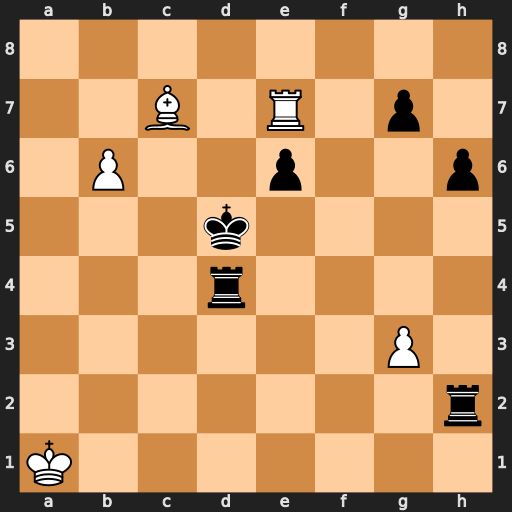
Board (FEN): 8/2B1R1p1/1P2p2p/3k4/3r4/6P1/7r/K7
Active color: w
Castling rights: -
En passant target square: -
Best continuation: Rd7+ Kc6 Rxd4